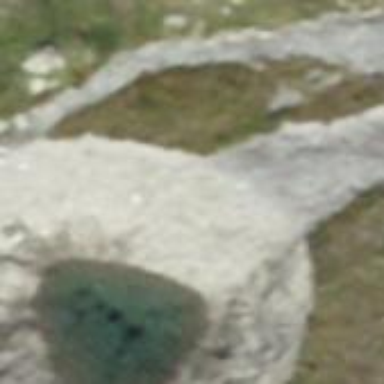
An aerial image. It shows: Lake with natural water.